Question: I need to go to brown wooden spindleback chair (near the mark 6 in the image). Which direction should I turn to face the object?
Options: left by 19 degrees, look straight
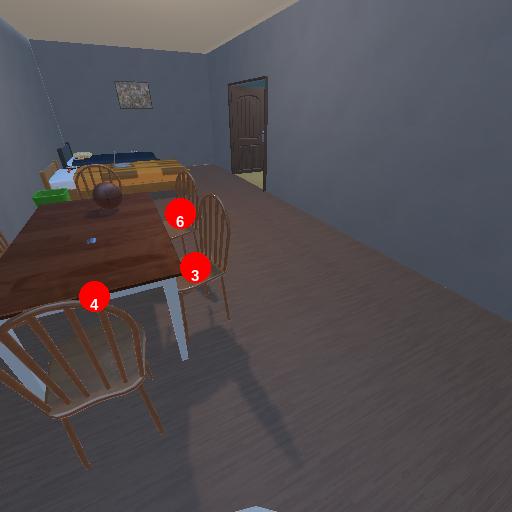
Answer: left by 19 degrees